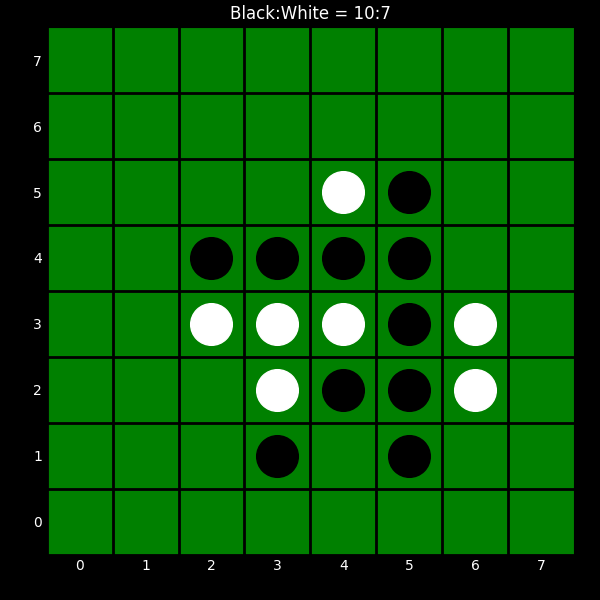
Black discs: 10
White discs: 7